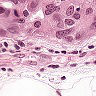
Metastatic tissue present: yes